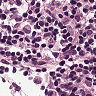
Metastatic tissue present: no